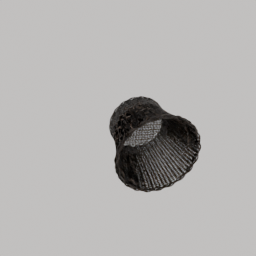
Label: tools